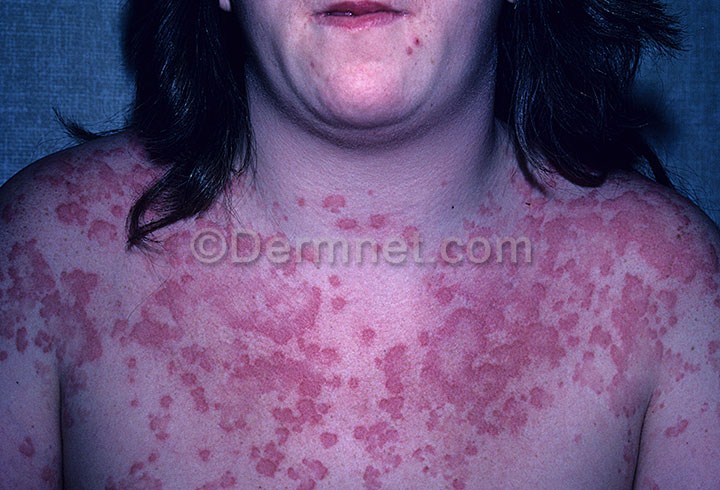
Disease: Urticaria Hives